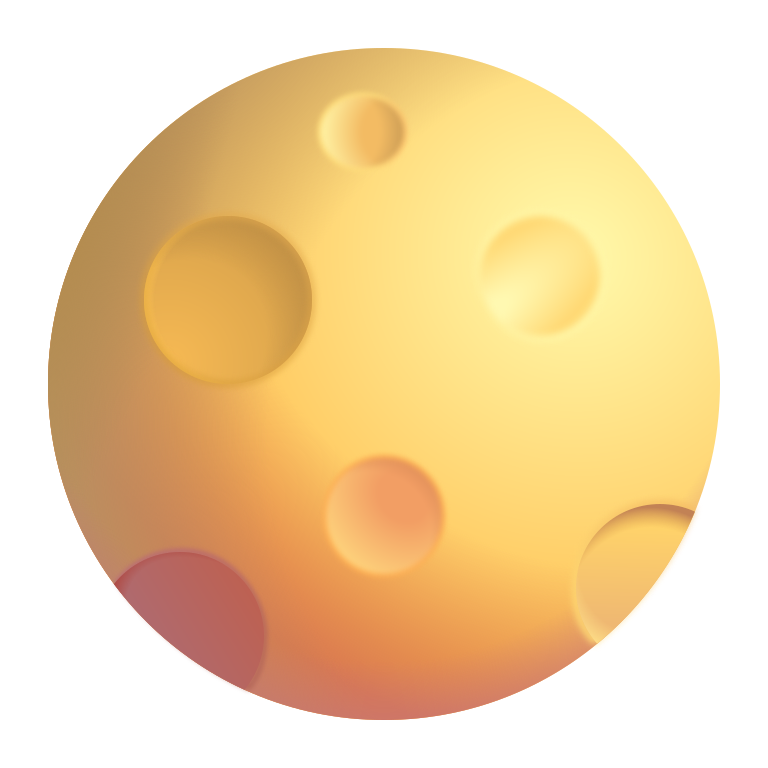
full moon color